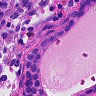
Metastatic tissue present: yes